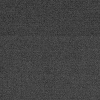
Atmospheric dust classification: dusty